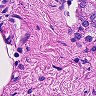
Metastatic tissue present: no